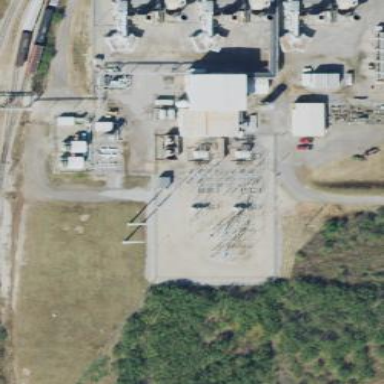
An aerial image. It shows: Power substation primarily used for electricity generation.